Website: lowes
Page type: payment
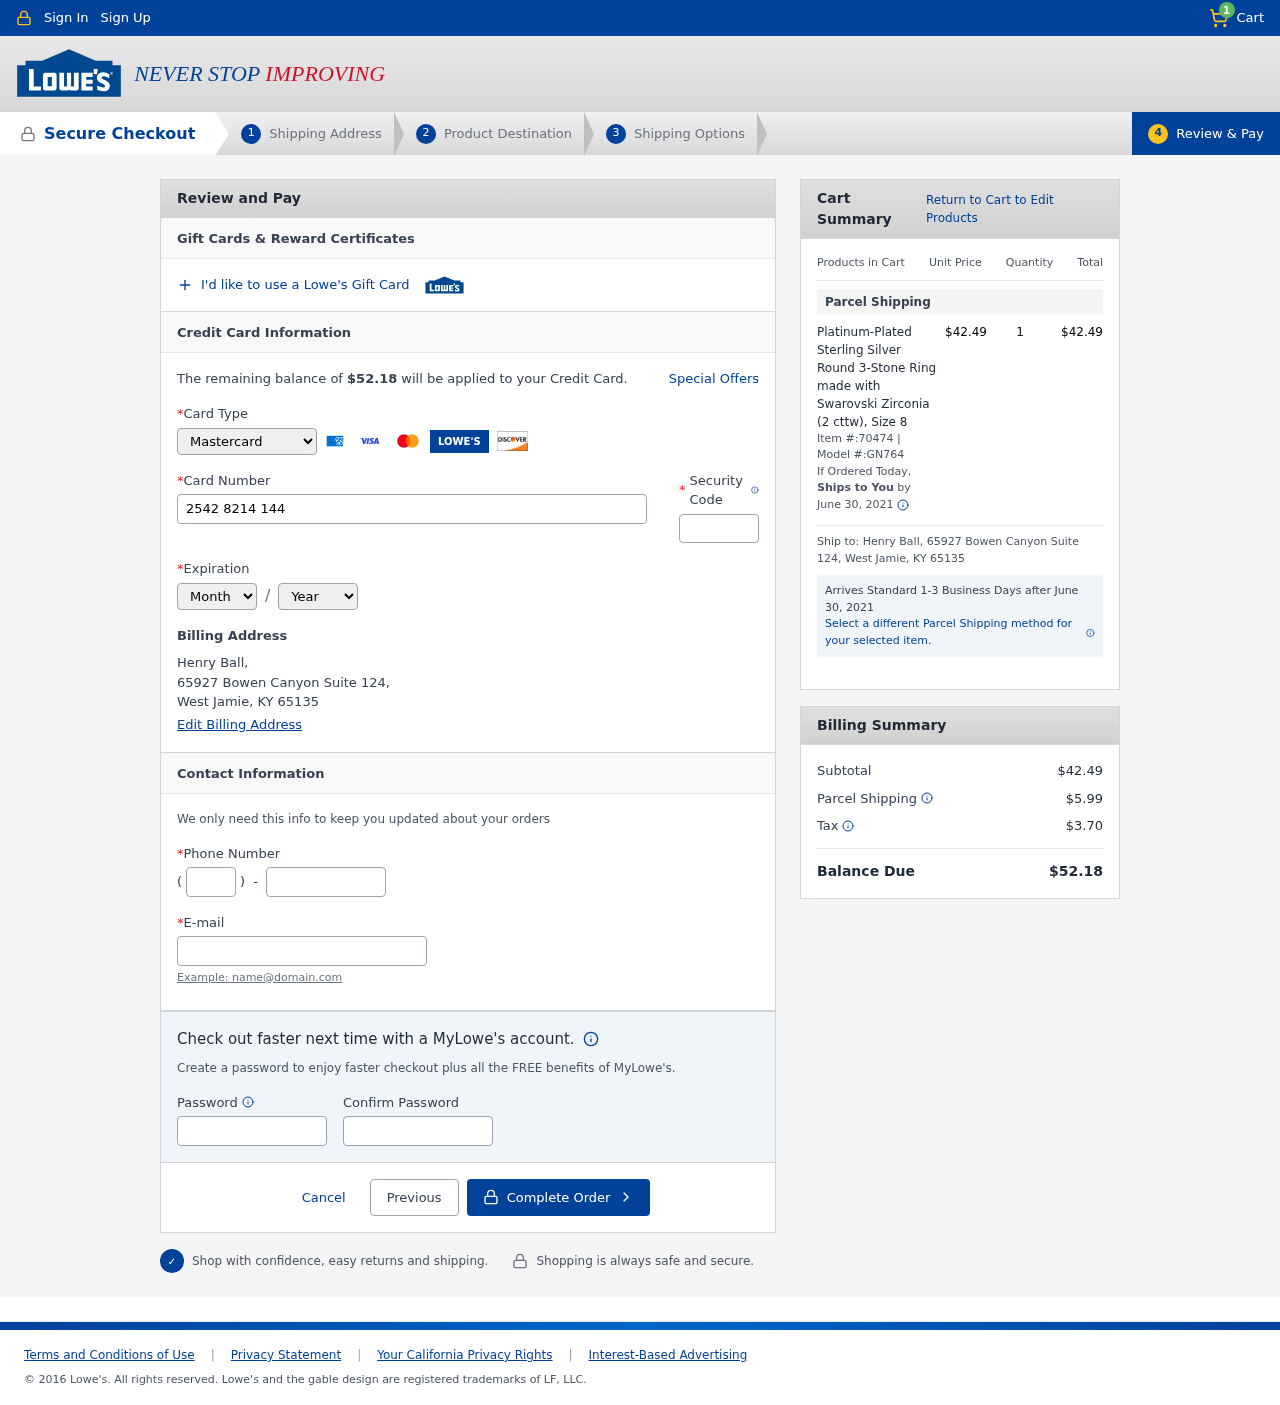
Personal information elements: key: PII_CARD_CVV
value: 408
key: PII_CARD_EXPIRY_MONTH
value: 02
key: PII_CARD_EXPIRY_YEAR
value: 27
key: PII_CARD_NUMBER
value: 2542 8214 1443 5776
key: PII_CARD_TYPE
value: Mastercard
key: PII_CITY_STATE_ZIP
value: West Jamie, KY 65135
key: PII_EMAIL
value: henry_ball@hotmail.com
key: PII_FULLNAME
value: Henry Ball,
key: PII_PHONE
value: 3026926448
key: PII_PHONE_AREA
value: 302
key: PII_STREET
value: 65927 Bowen Canyon Suite 124
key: PII_STREET
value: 65927 Bowen Canyon Suite 124,
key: PII_FULLNAME2
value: Henry Ball
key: PII_CITY
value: West Jamie
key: PII_STATE_ABBR
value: KY
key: PII_POSTCODE
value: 65135
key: PII_POSTCODE_FULL
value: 65135
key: PII_CITY_STATE
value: West Jamie, KY
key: PII_POSTCODE_NUMERIC
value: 65135
Product elements: key: PRODUCT1_NAME
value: Platinum-Plated Sterling Silver Round 3-Stone Ring made with Swarovski Zirconia (2 cttw), Size 8
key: PRODUCT1_PRICE
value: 42.49
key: PRODUCT1_QUANTITY
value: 1
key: PRODUCT1_ITEM
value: Item #:70474
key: PRODUCT1_MODEL
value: Model #:GN764
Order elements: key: ORDER_NUM_ITEMS
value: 1
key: ORDER_TOTAL
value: $52.18
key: ORDER_SHIPPING_DATE
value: June 30, 2021
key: ORDER_SUBTOTAL
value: $42.49
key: ORDER_SHIPPING_DATE2
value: June 30, 2021
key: ORDER_SHIPPING_COST
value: $5.99
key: ORDER_TAX
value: $3.70